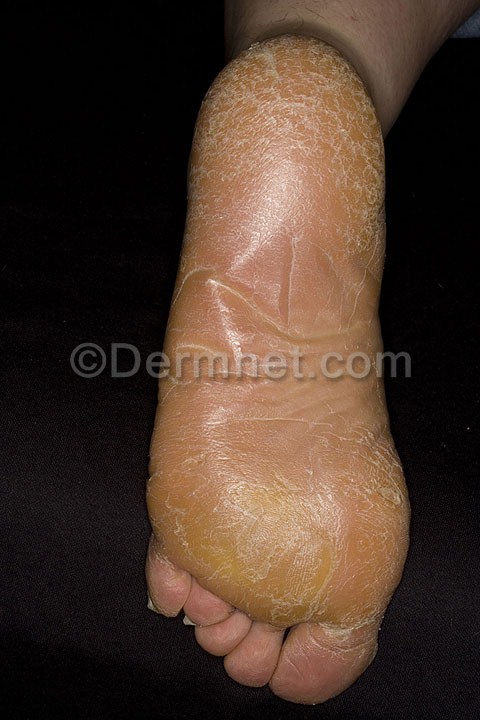
Disease: Psoriasis pictures Lichen Planus and related diseases